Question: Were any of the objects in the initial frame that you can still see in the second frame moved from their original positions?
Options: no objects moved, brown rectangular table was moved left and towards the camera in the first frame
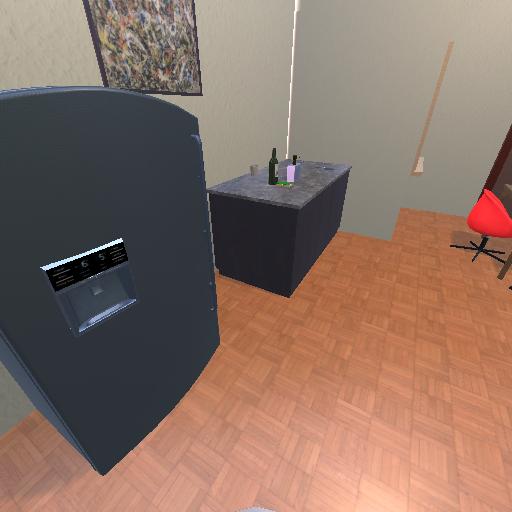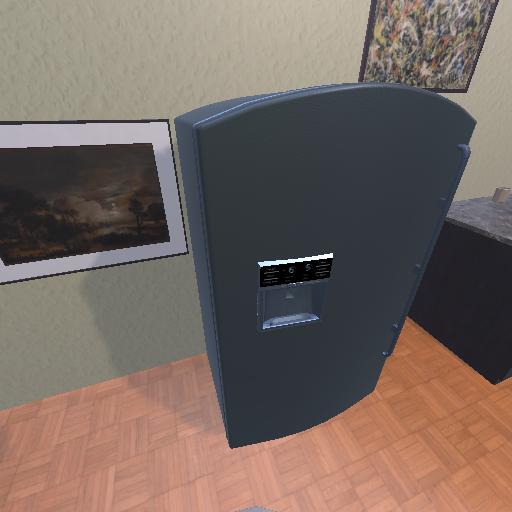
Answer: no objects moved